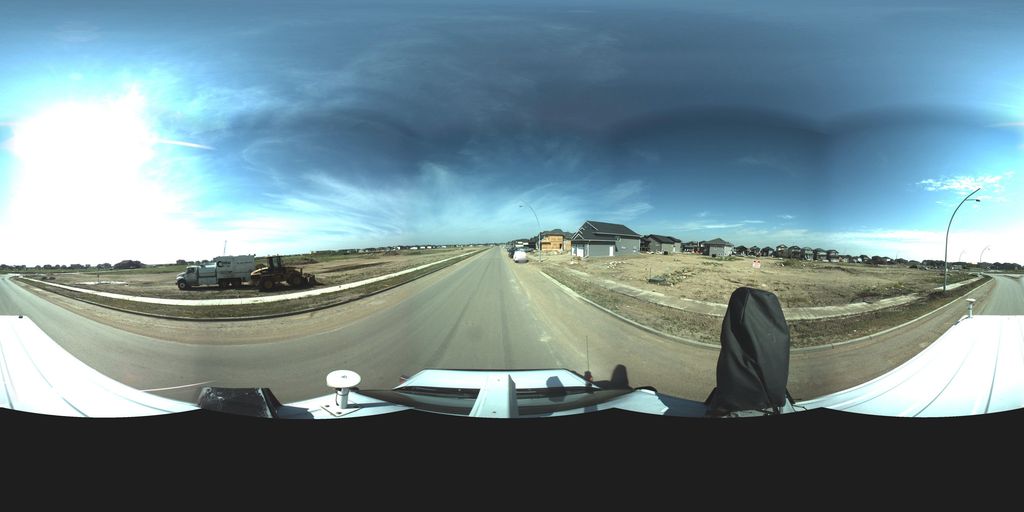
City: saskatoon